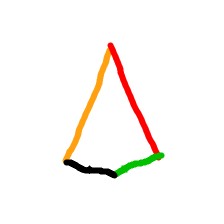
Shape: kite